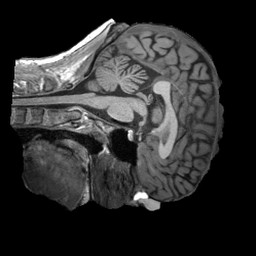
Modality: T1w
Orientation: sagittal
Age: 30
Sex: male
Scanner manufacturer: siemens
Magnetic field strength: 3 T
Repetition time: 2.3 s
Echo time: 0.00232 s